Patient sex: M
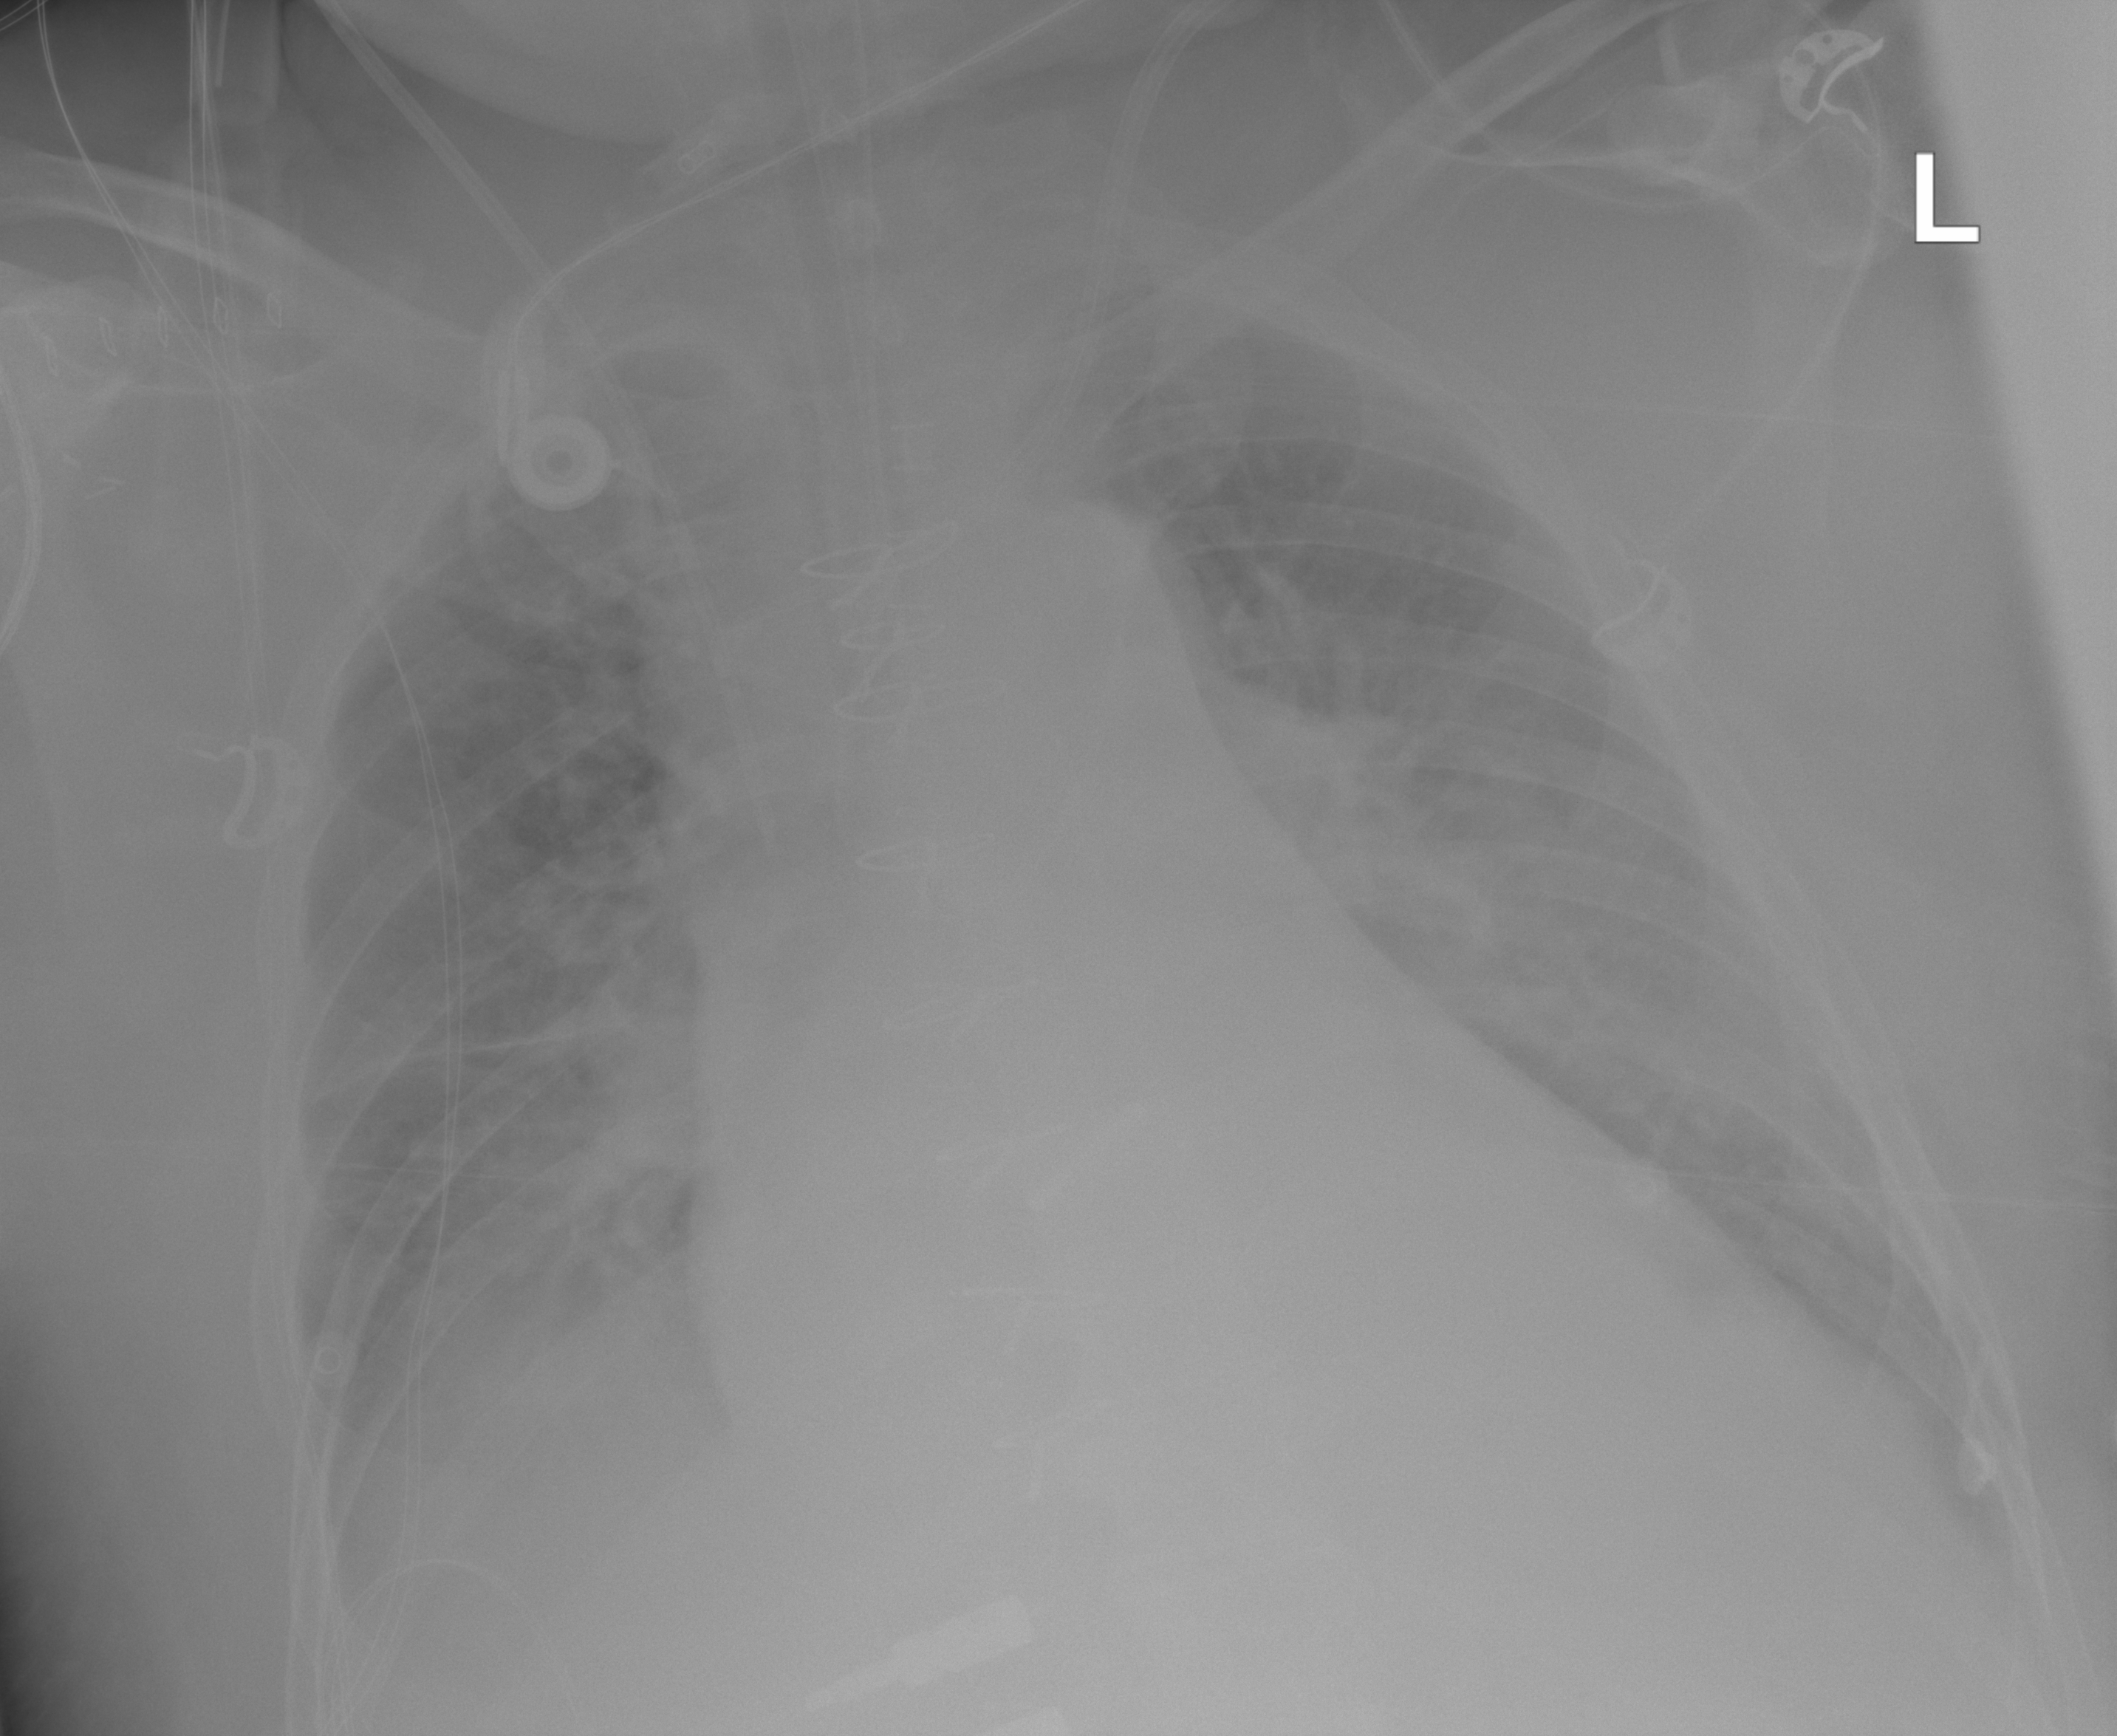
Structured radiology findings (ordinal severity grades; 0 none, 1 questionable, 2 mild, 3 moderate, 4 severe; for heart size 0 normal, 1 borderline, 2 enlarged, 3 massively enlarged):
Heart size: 2
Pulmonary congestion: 2
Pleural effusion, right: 2
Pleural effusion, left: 2
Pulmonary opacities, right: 2
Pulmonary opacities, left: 0
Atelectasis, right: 2
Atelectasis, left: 0